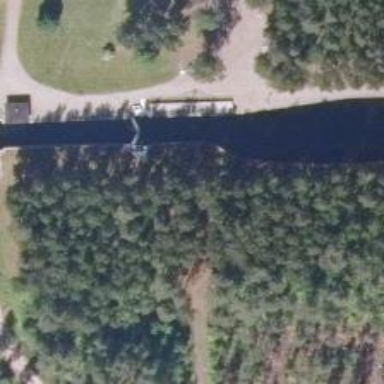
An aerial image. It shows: Lock gate along waterway.